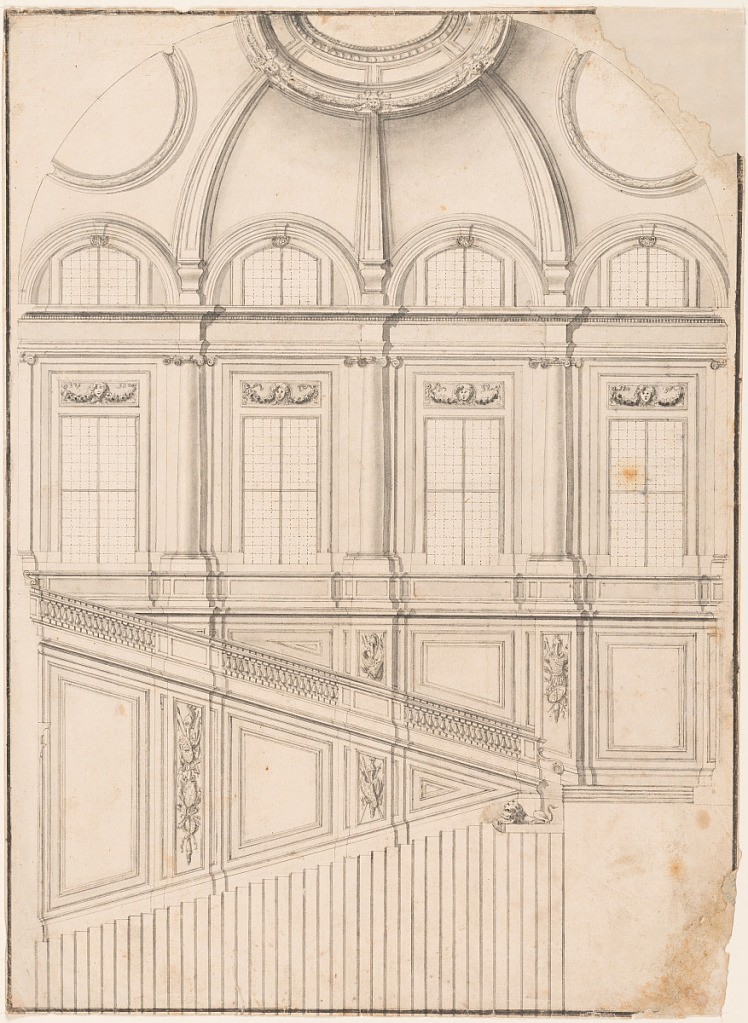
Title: Design for the Grand Staircase at the Royal Palace of Caserta, Italy
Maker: Luigi Vanvitelli, Italian, 1700 – 1773
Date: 1751–56
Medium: Pen and black ink, brush and gray wash, graphite on laid paper; verso: graphite
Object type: Drawing
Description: Section and half of the lowest flight of the stair shown in bird's eye view. The plan is an ovoid. Over the top flight are windows separated by groups of pilasters and columns. Over the entablature are windows in half-circles, at the bottom of a dome. Trophies of arms and girls' heads with festoons, respectively, decorate panels. Framing stripe. Verso, horizontally: The beginning of the right half is shown. Arched doorway corresponding to the ground and mezzanine floors. A loggia is in the floor. Pedestals before the wall panel are intended to carry statues. One order of the pilasters is shown in the top part, each bay containing a window of the third and fourth floors. A loggia is in the center, its framing architrave being built in a niche, the conch of which is visible over it. At bottom: two scales.